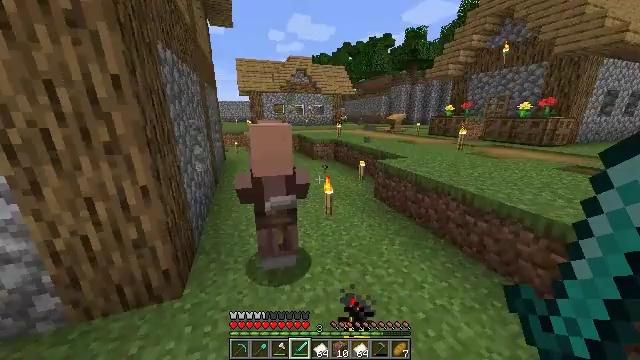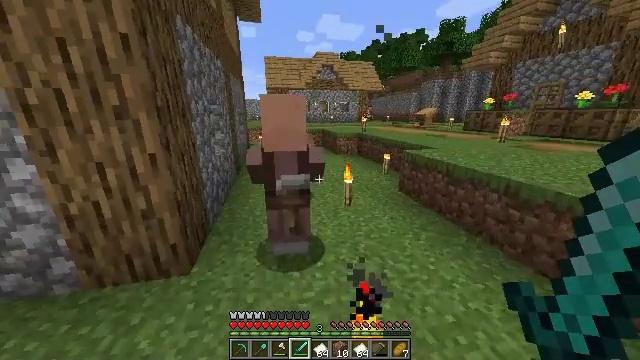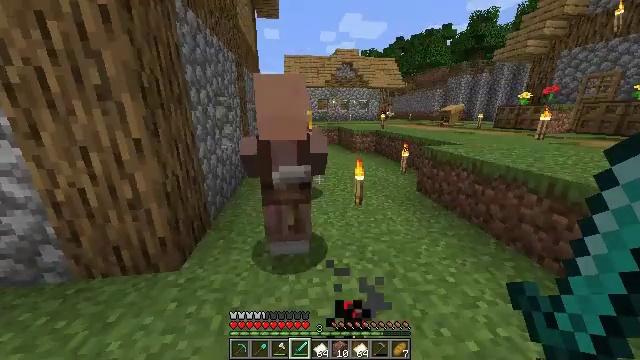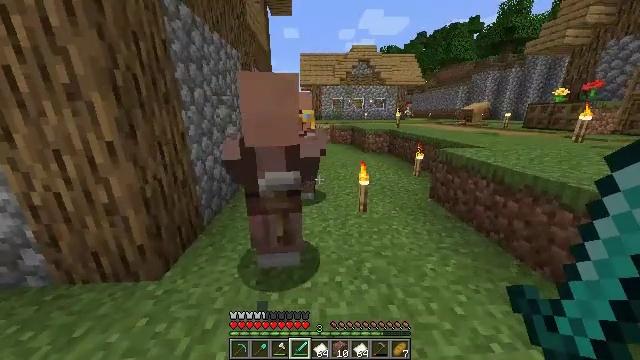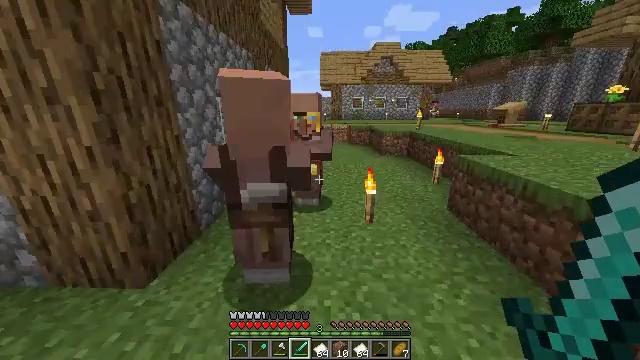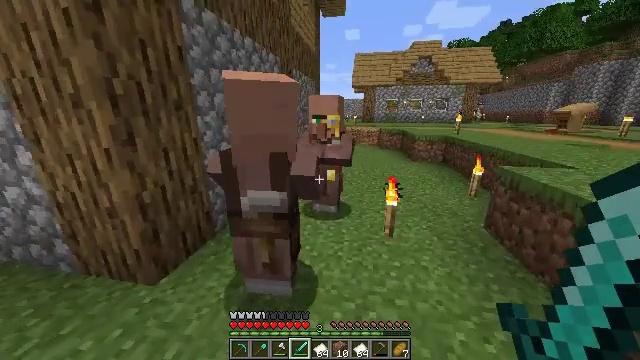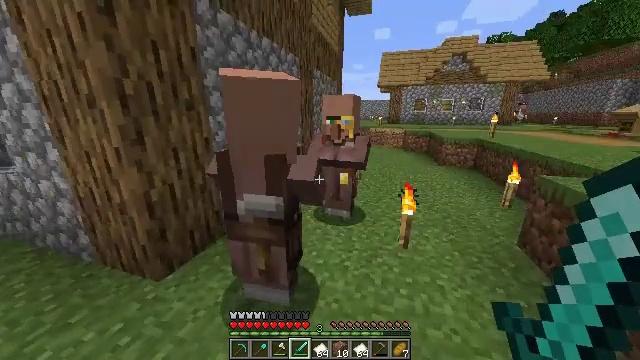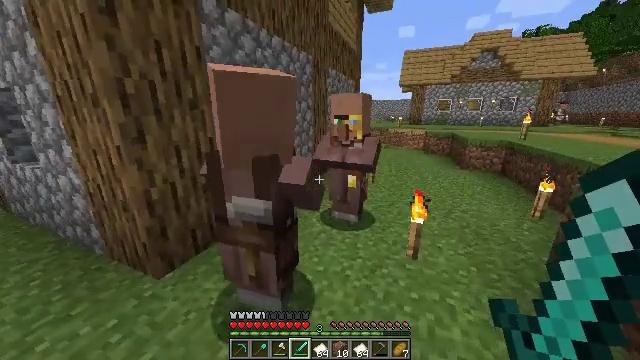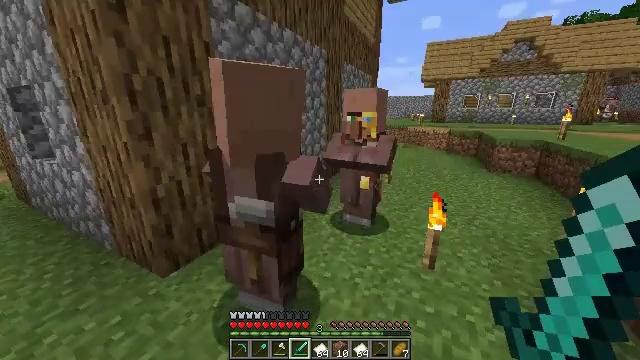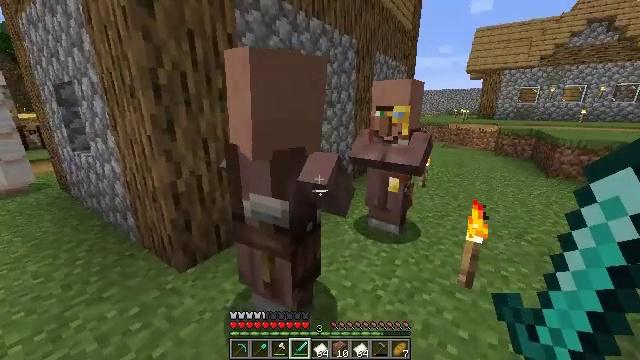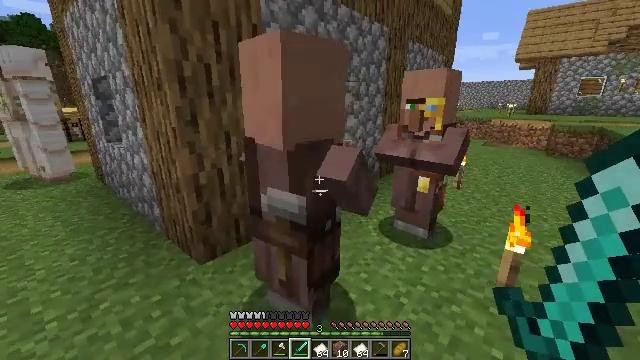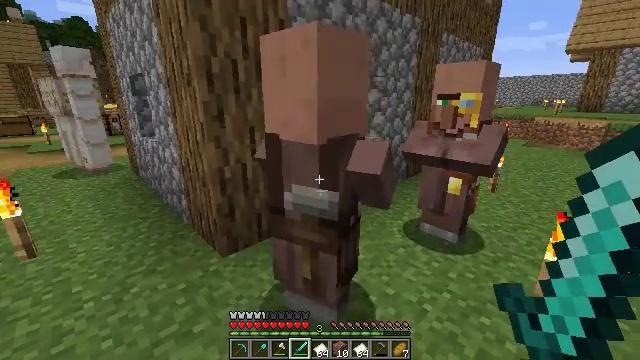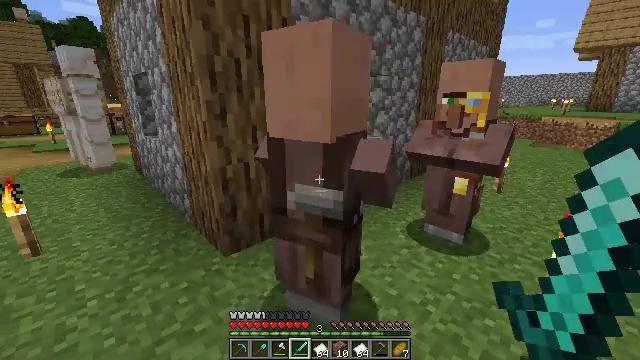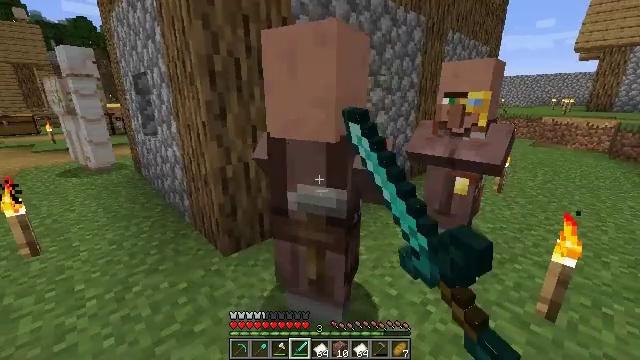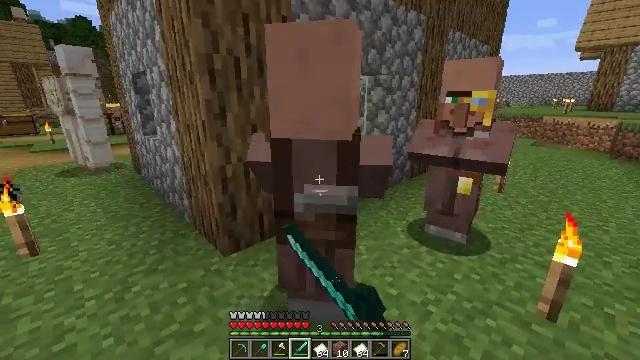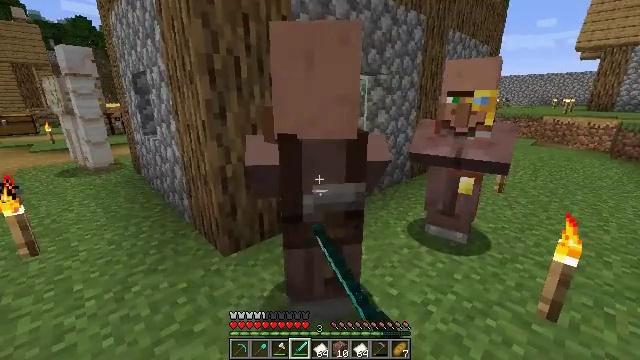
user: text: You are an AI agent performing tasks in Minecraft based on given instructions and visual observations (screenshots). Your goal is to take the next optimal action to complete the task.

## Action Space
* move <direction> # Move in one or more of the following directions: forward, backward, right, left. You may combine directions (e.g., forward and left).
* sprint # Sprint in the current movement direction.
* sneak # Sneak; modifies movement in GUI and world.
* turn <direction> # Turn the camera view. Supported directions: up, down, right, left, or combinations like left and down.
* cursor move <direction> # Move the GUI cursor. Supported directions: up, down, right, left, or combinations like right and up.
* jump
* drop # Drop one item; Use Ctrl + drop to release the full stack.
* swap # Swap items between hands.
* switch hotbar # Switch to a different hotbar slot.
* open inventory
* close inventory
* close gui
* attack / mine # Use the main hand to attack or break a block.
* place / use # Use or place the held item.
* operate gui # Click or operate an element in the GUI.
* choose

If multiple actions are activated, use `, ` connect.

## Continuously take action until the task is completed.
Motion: motion action
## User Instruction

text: Use a crafting table to create an emerald.
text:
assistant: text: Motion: move forward and move right, turn left
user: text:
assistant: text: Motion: move forward and move right, turn left
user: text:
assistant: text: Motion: move forward and move right, turn left
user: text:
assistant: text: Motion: move forward and move right, turn left
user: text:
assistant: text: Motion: move forward and move right, turn left
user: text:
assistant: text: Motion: move forward and move right, turn left
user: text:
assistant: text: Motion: turn left
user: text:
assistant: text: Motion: turn left
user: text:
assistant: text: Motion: turn left
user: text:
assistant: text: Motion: turn left
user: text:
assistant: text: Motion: turn left
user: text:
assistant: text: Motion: use / place
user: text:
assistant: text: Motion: use / place
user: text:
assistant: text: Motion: use / place
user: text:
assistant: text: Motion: no_op
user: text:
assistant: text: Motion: no_op
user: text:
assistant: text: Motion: cursor move right
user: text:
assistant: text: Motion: no_op
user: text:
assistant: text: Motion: no_op
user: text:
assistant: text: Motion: no_op
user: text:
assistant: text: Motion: no_op
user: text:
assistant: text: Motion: cursor move left
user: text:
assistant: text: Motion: cursor move right
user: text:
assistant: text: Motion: no_op
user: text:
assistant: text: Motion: no_op
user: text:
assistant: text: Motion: no_op
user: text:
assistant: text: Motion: no_op
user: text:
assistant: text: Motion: turn right and up
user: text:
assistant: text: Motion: turn right and up
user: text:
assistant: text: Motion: turn right and up